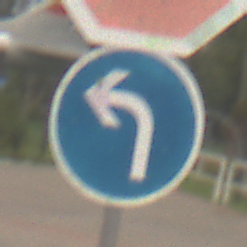
Verkehrszeichen: VorgeschriebeneFahrtrichtungLinks
Zusatzzeichen oben: Stop
Umgebung: Outdoor, Suburban
Tageszeit: MorningAfternoon
Wetter: Overcast
Licht: Natural
Jahreszeit: NotSpecified
Kontrast: LowContrast